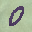
Label: 0